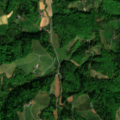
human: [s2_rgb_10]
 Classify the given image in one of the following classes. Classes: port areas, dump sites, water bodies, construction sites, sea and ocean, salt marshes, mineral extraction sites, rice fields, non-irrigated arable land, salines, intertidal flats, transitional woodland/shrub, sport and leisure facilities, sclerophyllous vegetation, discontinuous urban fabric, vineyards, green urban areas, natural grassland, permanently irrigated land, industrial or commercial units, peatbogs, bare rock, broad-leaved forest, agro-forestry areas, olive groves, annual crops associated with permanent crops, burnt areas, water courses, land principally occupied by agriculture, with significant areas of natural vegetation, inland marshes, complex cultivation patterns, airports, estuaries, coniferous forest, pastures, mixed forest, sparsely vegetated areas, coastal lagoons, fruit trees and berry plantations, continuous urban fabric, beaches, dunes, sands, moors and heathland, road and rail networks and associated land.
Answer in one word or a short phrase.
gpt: pastures, land principally occupied by agriculture, with significant areas of natural vegetation, broad-leaved forest, mixed forest